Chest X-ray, AP view. Patient: 58 years old, sex M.
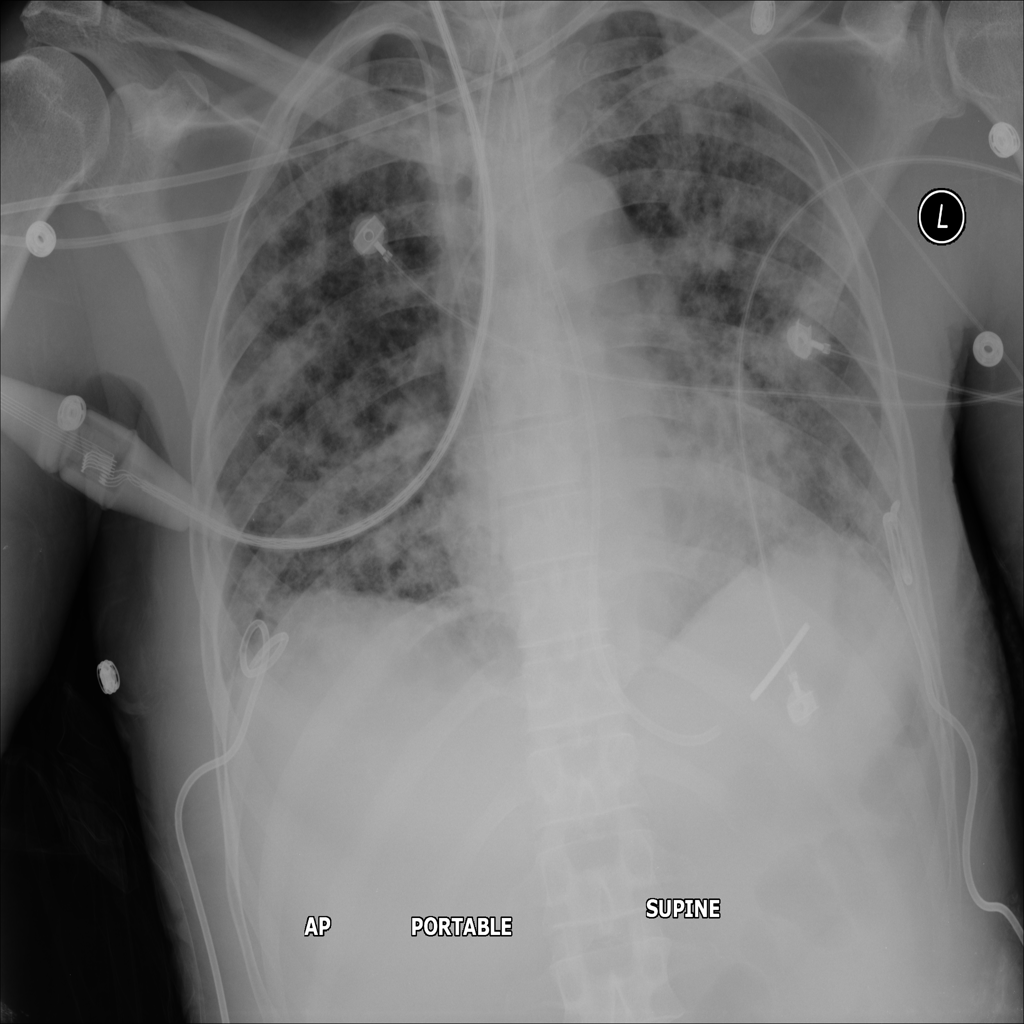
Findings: Infiltration